Question: Error:
> Cannot POST /responsehandler
In app-routing.module.ts configured like below
'''
{path:'responsehandler',component:ResponsehandlerComponent},
'''
My doubt is how to get the post response body (data) in Angular through the browser.
Actually from Angular, I did redirect to another URL (another project), They validating the request and show some information in the browser, at last, they redirect to my angular using a browser, they sent in a post (method type) and data in the body through browser redirection.
'''
<form action="http://localhost:4200/responsehandler" method="post">
<input type="text" id="name" name="name" value="Some"><br><br>
<input type="text" id="age" name="age" value="11"><br><br>
<input type="submit" value="Submit">
</form>
'''
Image:

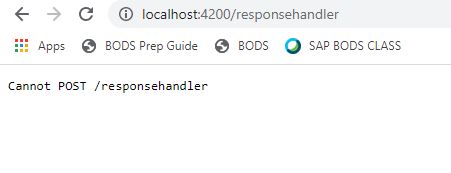
Answer: the routes you configure in the routing module is for page navigation via routes only, Angular is not an api for server interaction.
you can call an api in angular to get response from a server.